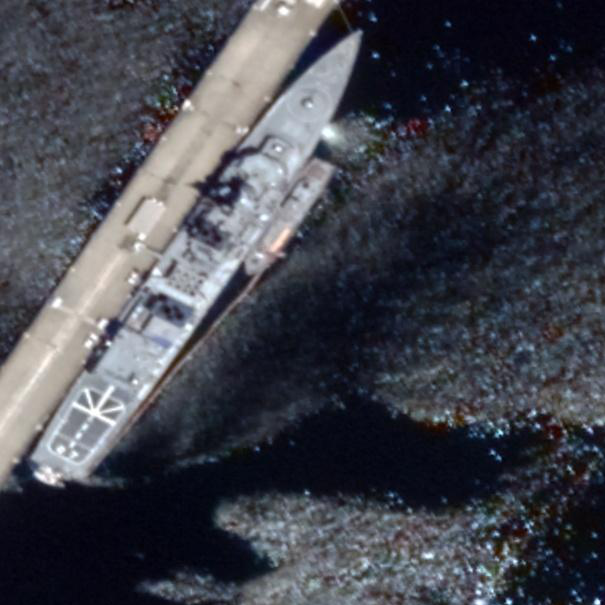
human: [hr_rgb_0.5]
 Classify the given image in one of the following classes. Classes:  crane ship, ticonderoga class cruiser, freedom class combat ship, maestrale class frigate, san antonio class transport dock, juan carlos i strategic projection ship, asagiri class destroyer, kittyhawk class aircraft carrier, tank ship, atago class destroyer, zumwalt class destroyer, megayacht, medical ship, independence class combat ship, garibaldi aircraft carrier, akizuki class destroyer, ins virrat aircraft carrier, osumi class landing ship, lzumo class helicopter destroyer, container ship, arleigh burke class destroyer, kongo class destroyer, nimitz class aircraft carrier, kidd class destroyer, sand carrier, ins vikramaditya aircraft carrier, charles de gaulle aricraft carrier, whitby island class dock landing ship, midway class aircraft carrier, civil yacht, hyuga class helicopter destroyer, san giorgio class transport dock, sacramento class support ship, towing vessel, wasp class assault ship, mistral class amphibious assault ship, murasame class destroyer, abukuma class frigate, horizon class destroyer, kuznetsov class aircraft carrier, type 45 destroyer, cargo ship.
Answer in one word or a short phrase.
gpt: Murasame class destroyer